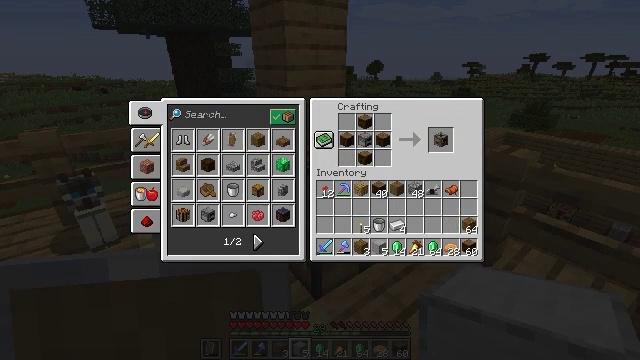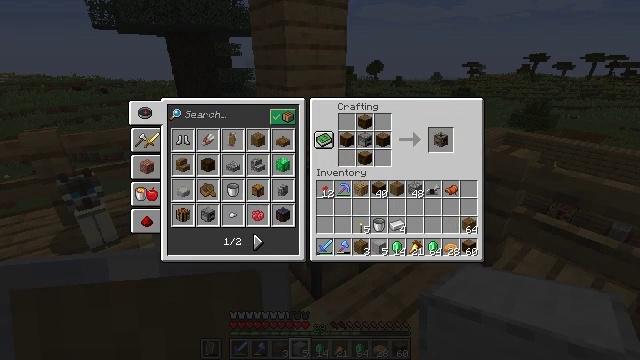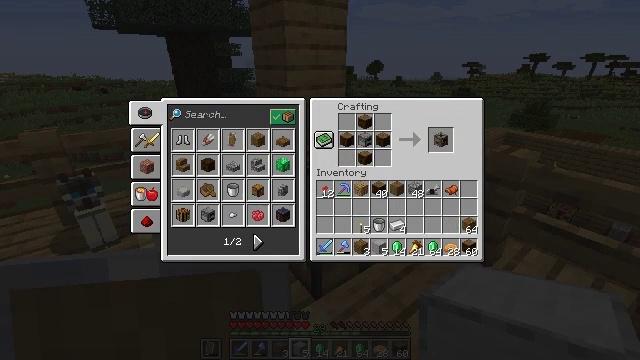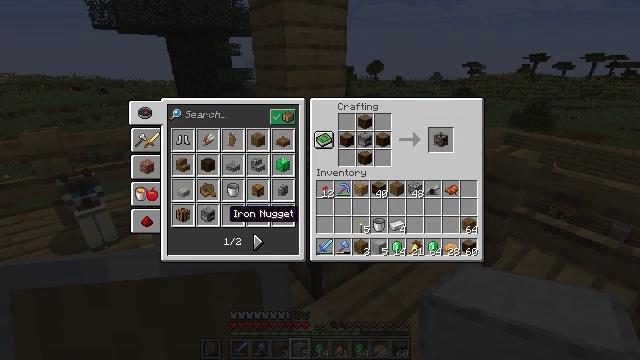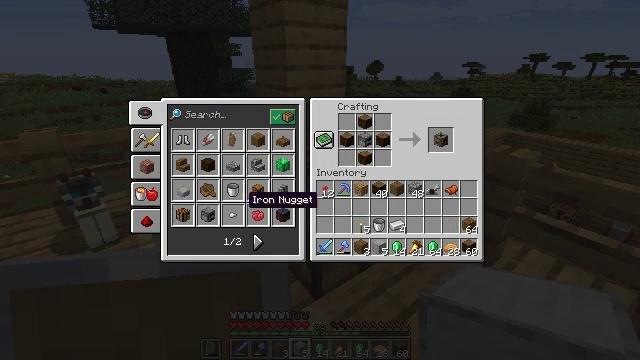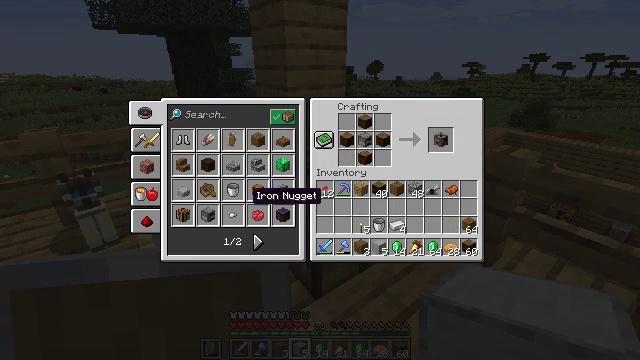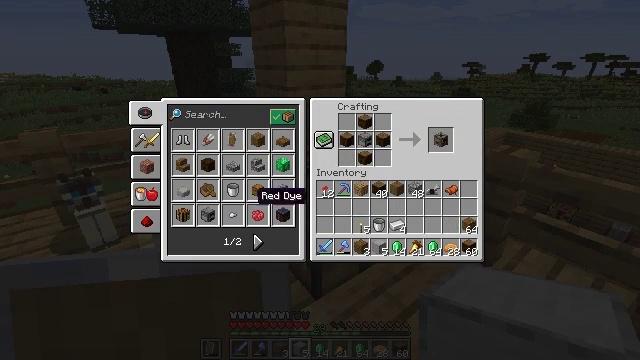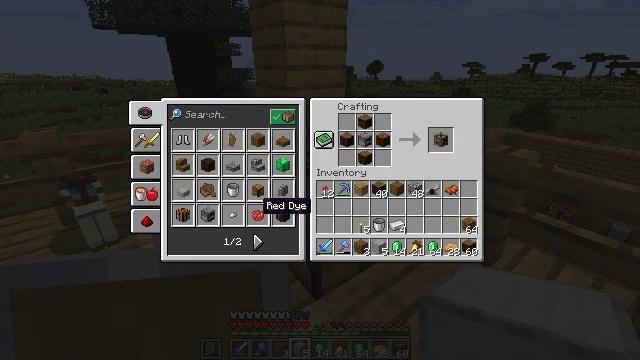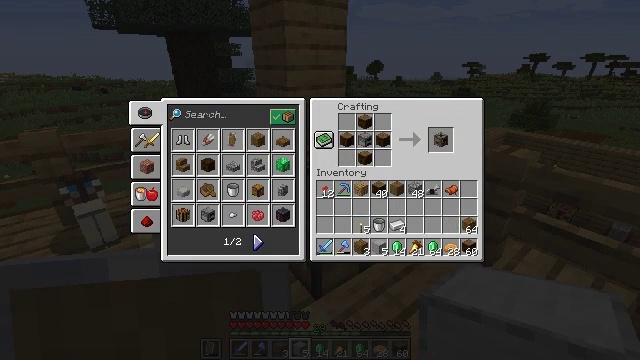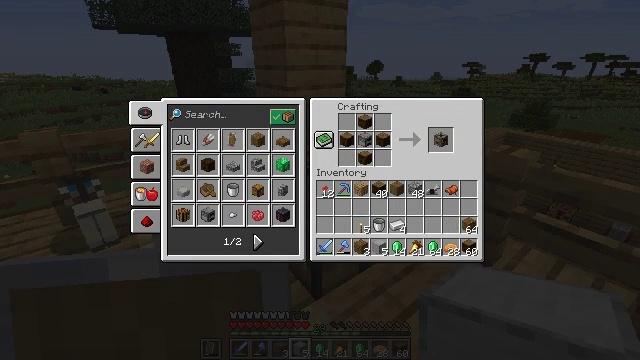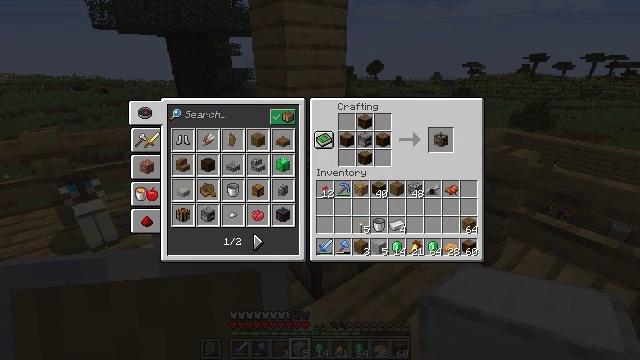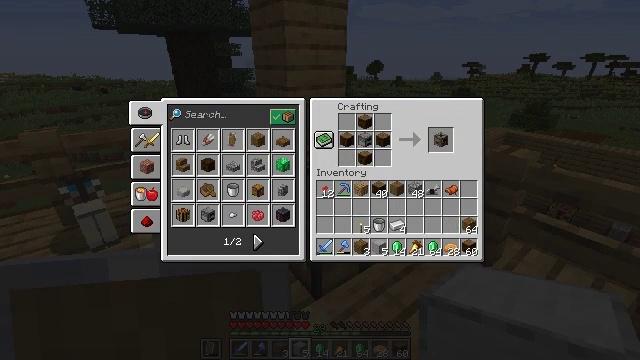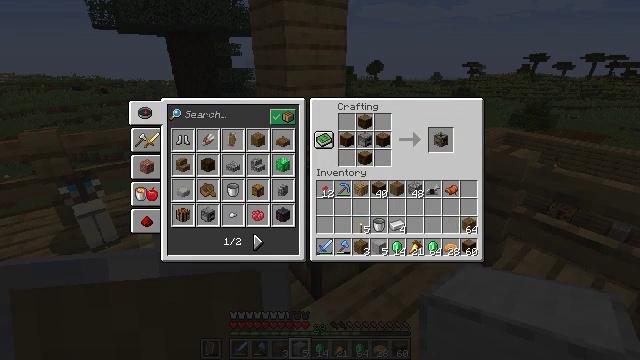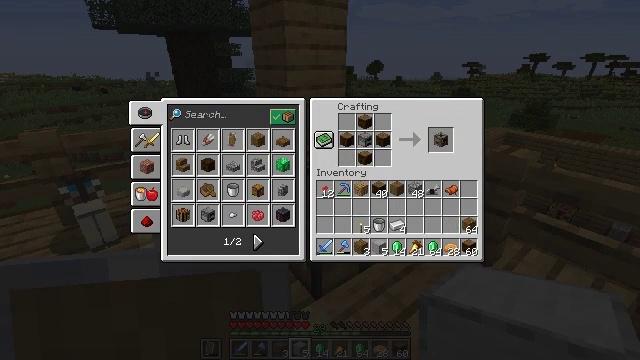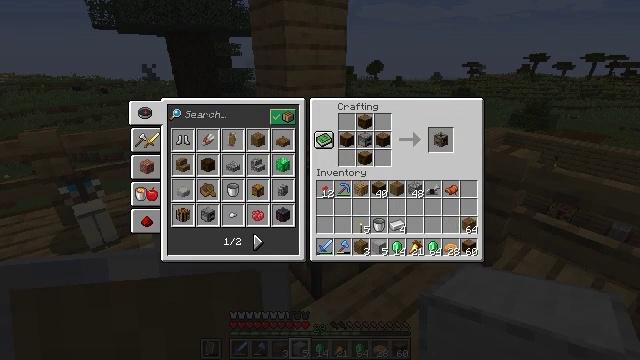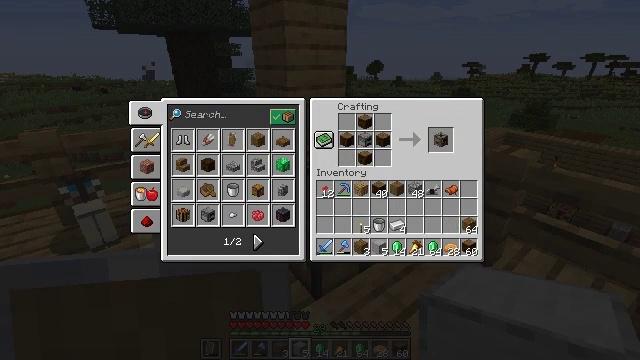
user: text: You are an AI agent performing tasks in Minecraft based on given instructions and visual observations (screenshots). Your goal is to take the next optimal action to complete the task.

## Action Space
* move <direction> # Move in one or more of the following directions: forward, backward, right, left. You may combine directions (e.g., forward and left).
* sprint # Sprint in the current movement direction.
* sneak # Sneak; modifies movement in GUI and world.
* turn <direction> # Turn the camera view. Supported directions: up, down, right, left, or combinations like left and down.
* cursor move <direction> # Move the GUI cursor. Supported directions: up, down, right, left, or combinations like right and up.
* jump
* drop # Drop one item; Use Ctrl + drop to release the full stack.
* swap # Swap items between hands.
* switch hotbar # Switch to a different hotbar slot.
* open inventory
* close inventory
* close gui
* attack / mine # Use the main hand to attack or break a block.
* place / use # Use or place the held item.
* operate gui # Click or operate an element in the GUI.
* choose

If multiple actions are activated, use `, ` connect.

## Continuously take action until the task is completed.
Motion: motion action
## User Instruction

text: Create a blast furnace using the required materials.
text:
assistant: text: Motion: no_op
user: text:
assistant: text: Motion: cursor move up
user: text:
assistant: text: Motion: cursor move right and up
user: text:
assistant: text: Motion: cursor move right and up
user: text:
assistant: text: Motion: no_op
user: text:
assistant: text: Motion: no_op
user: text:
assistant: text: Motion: cursor move down
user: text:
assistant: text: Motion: cursor move down
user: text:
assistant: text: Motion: cursor move down
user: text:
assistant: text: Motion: no_op
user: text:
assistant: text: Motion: cursor move left
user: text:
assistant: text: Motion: cursor move left and up
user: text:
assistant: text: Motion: cursor move up
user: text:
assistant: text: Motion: no_op
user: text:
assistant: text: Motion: no_op
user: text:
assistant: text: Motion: cursor move right
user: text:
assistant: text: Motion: cursor move right
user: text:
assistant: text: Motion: no_op
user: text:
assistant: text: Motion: no_op
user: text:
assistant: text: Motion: no_op
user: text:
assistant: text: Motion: no_op
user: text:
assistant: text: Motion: no_op
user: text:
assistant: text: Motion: no_op
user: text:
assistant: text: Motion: no_op
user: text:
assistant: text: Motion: no_op
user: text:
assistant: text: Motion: no_op
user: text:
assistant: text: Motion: no_op
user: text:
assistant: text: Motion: no_op
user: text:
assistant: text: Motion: no_op
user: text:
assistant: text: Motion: cursor move right and up